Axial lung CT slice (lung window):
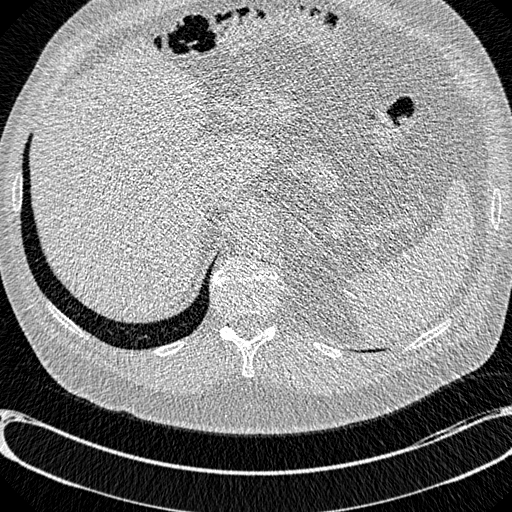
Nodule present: no